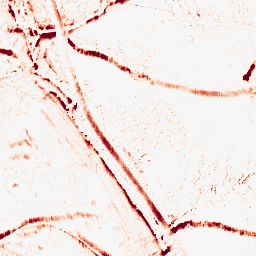
Category: morphological
Decomposition family: morphological_ellipse
Decomposition parameters: operation: opening
width: 10
height: 5
Upsampling method: bilinear
Upsampling parameters: scale: 8
Upsampling scale: 8